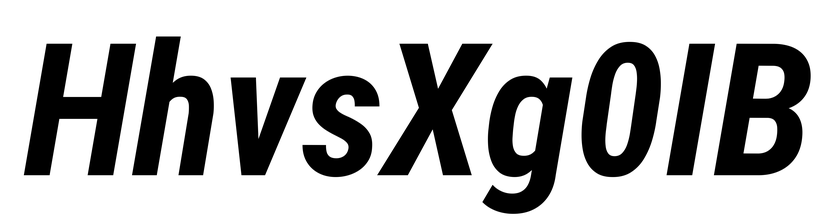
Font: Roboto-Italic_Condensed_Bold_Italic